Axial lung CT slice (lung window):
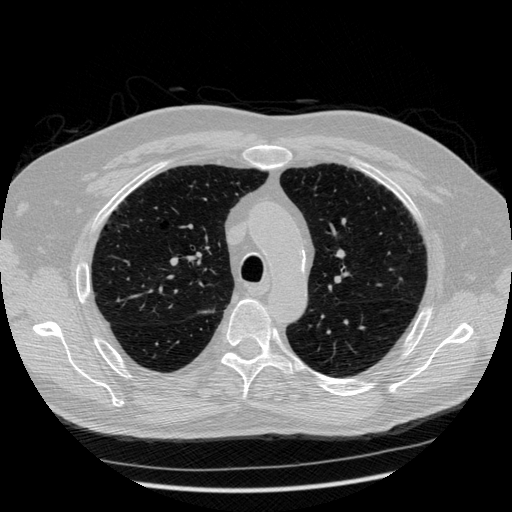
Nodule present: no